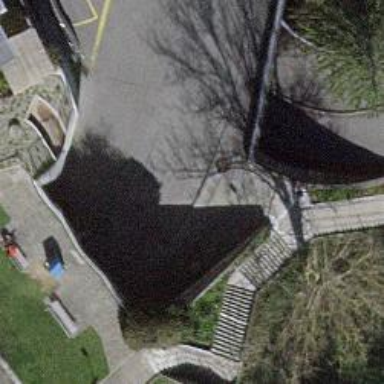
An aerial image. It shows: Retaining wall.